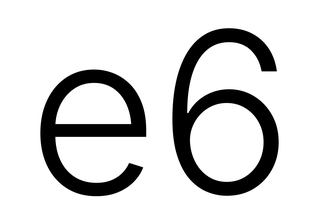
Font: Inter_Light